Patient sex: M
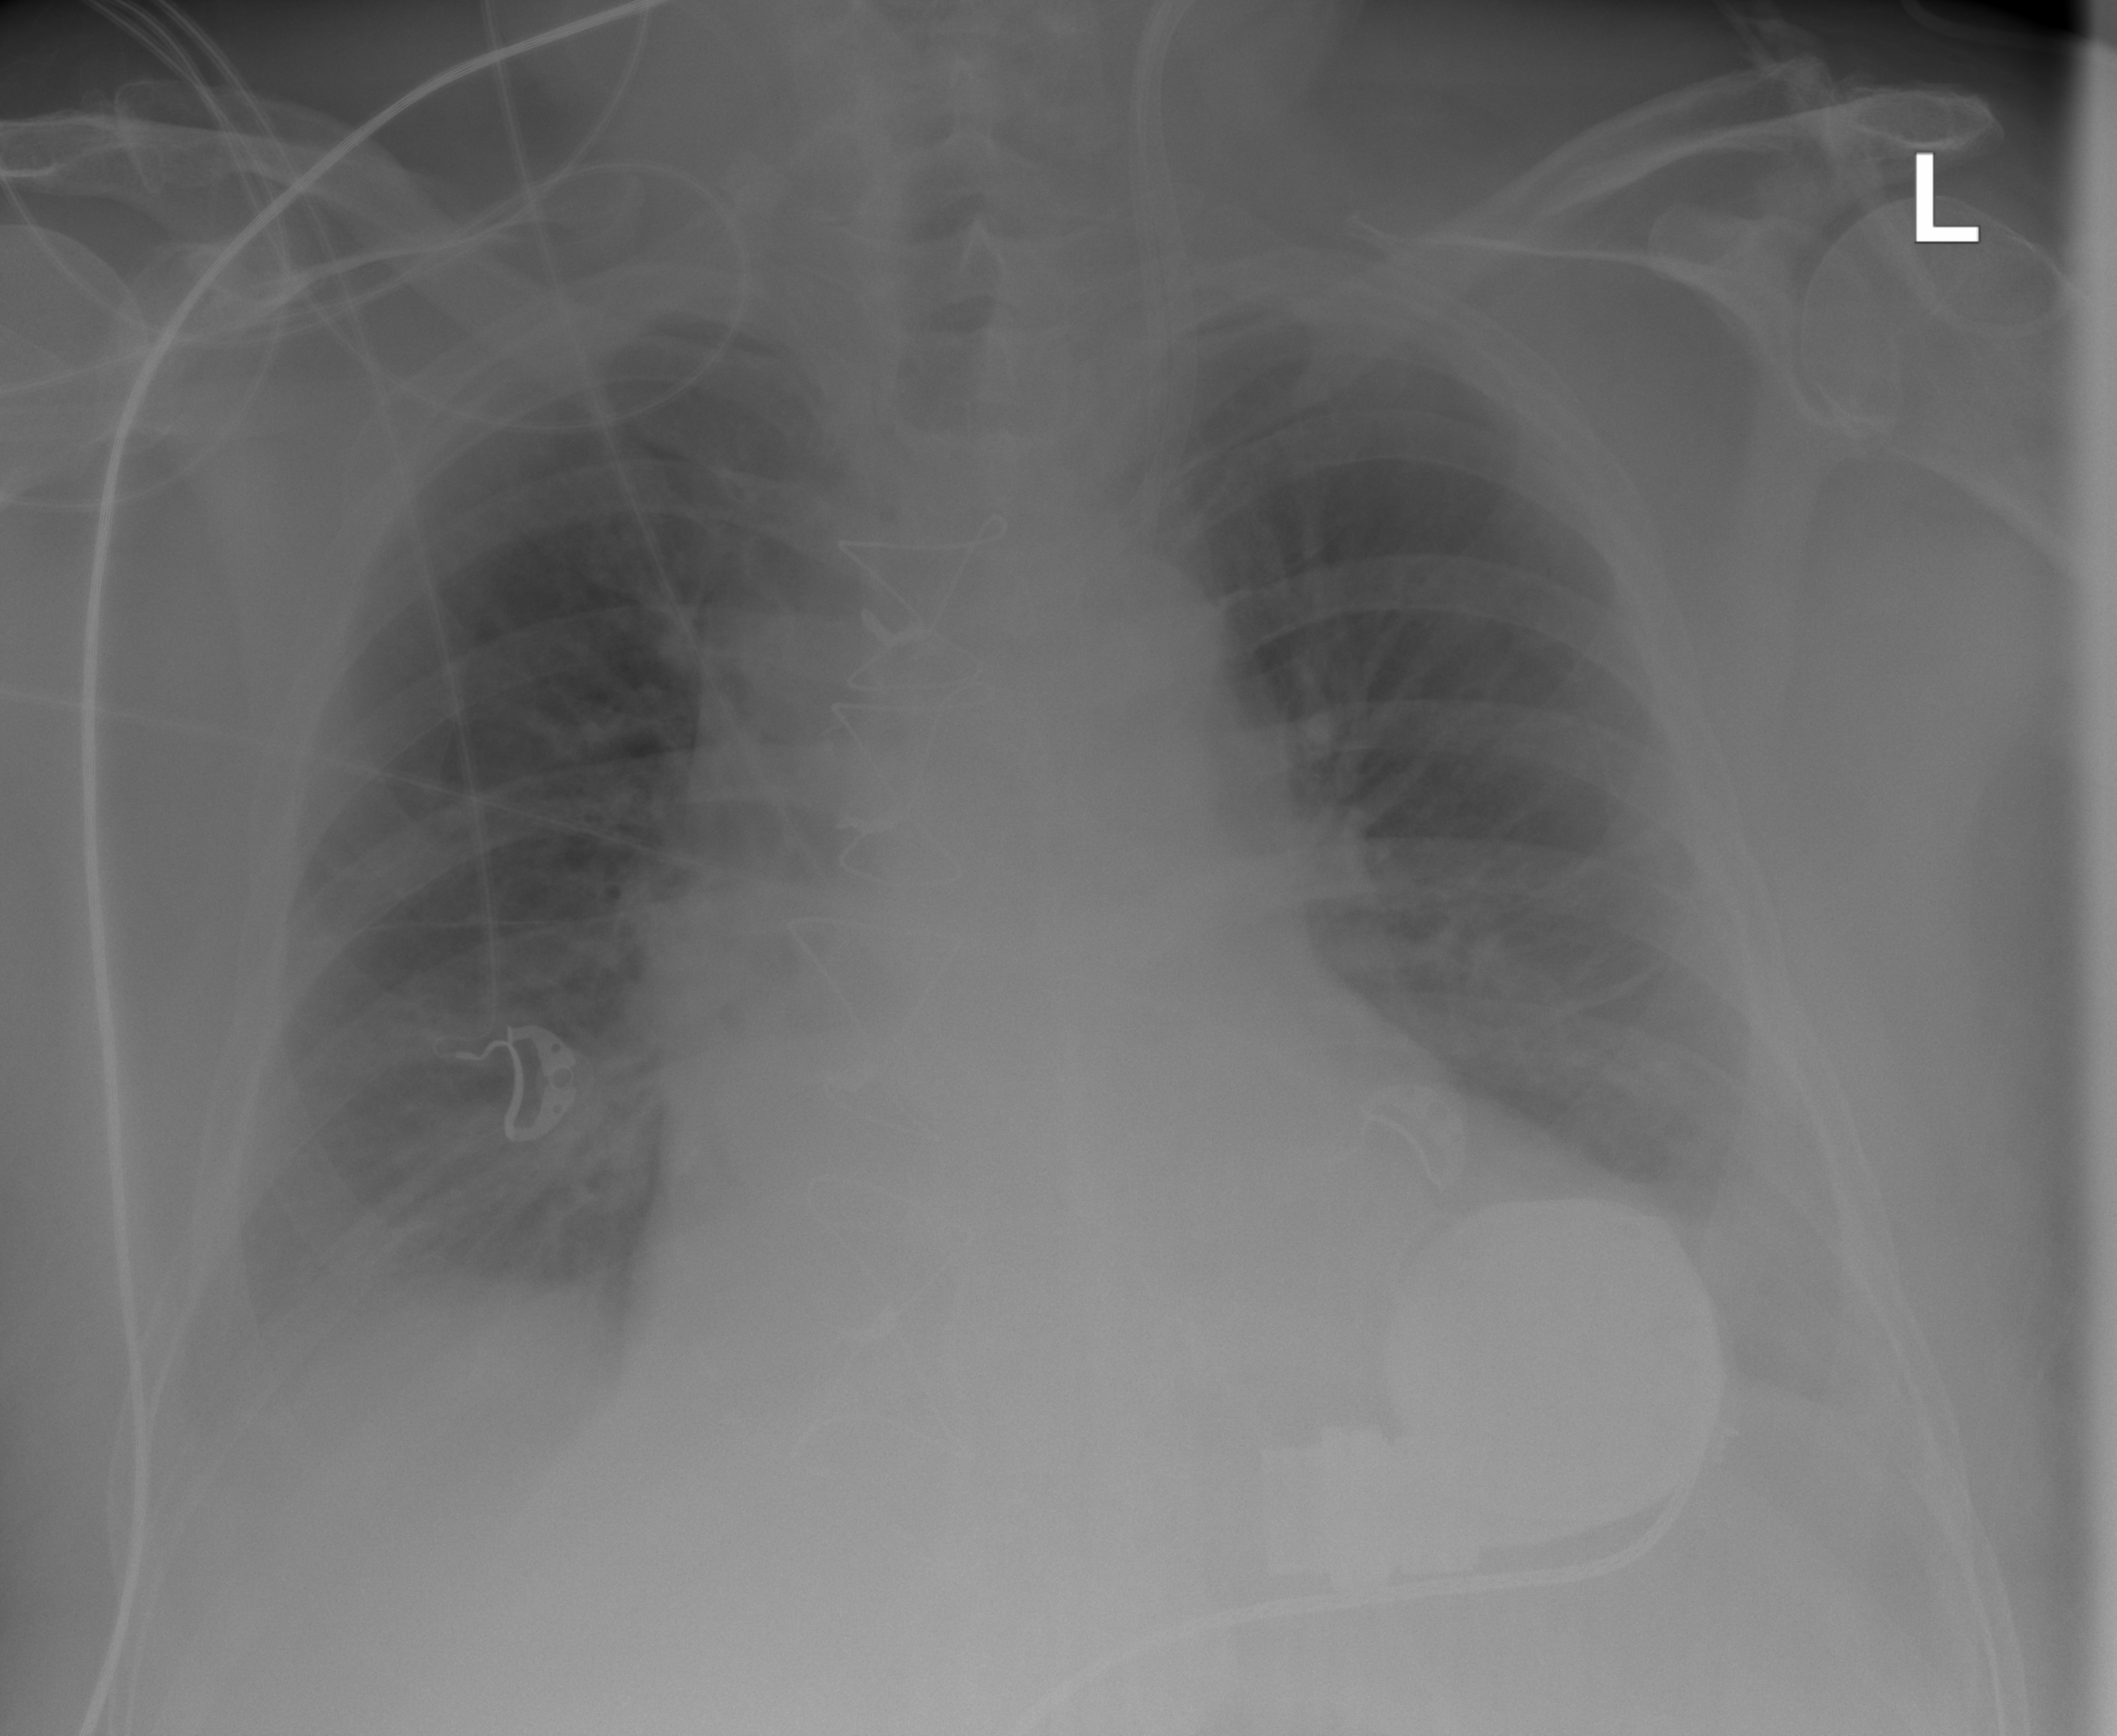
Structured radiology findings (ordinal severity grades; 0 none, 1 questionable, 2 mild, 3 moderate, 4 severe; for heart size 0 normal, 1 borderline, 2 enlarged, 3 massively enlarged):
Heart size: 2
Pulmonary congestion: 1
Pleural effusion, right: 1
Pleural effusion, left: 2
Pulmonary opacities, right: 0
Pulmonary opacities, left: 0
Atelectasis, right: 1
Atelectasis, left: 1